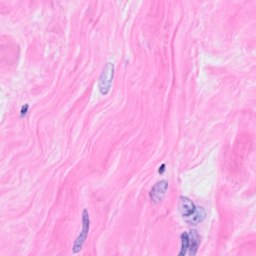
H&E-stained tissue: Breast